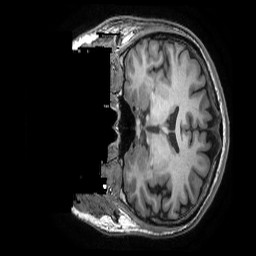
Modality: T1w
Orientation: coronal
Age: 44
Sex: male
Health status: healthy
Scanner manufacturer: ge